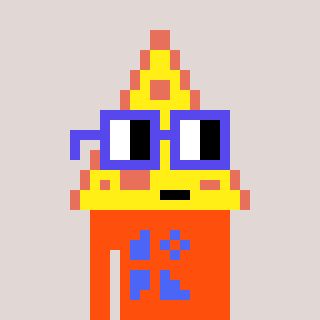
a pixel art character with square blue glasses, a pizza-shaped head and a orange-colored body on a warm background